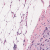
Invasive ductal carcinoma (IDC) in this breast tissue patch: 1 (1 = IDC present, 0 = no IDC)